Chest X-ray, PA view. Patient: 28 years old, sex M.
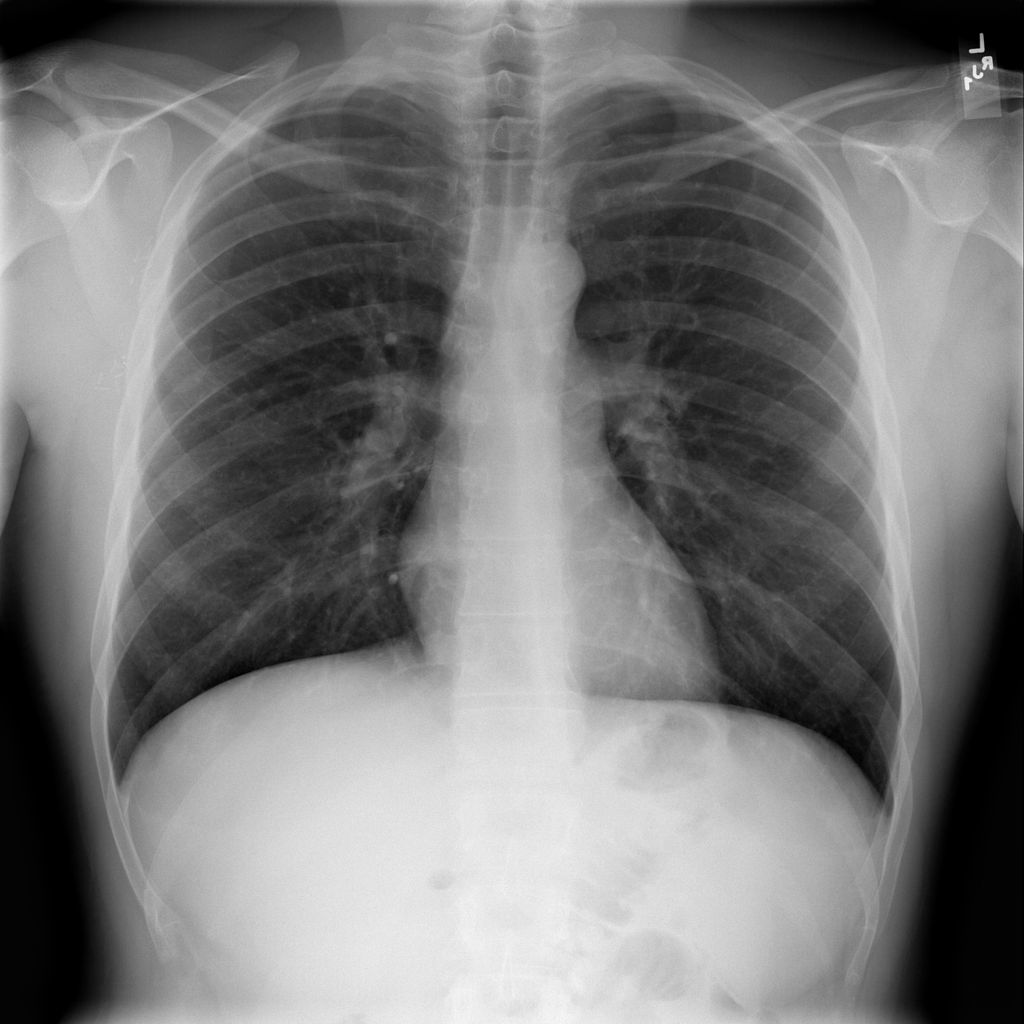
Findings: No Finding